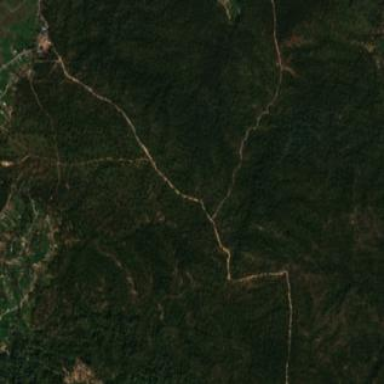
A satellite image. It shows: Forest area.